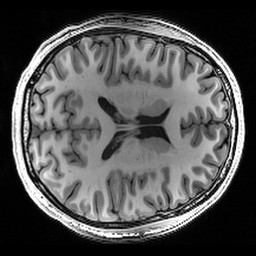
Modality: T1w
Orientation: axial
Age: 24
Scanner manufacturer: siemens
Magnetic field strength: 3 T
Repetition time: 2.4 s
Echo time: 0.00224 s